Interaction volume radius: 5 \u00c5
Interaction volume height: 15 \u00c5
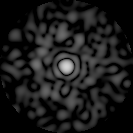
Disorder parameter: 0.8622